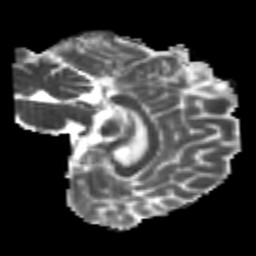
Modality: MD
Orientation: sagittal
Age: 22
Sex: male
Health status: healthy
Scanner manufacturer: philips
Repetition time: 7.384 s
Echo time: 0.08599 s